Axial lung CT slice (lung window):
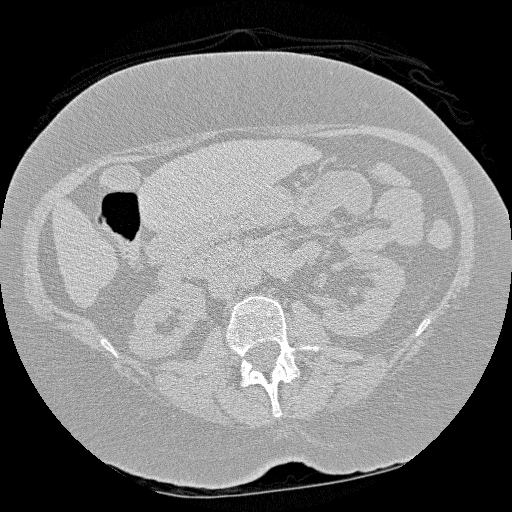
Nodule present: no